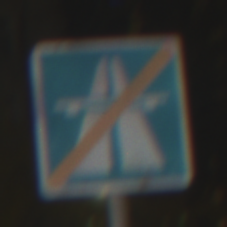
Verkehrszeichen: EndeAutbahn
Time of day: Night
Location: Outdoor (Urban)
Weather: Clear
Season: NotSpecified
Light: Artificial